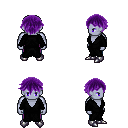
a pixel art fantasy rpg character, male body template, dark elf, purple skin, gray robe, magenta pants, purple short bangs hairstyle, metal boots, four views (front, back, left, right), 2x2 character sprite sheet, small pixel art, hard edges, no anti-aliasing